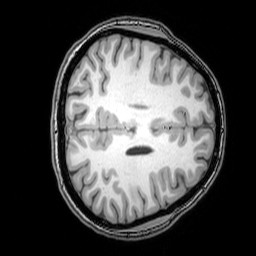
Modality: T1w
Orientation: axial
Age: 24
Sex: female
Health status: healthy
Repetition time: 0.081 s
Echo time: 0.037 s